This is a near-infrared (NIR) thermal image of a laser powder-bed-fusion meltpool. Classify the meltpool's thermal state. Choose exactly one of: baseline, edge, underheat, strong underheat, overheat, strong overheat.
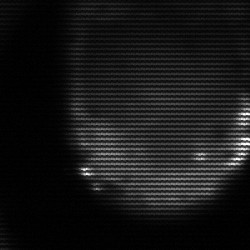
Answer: edge